Interaction volume radius: 10 \u00c5
Interaction volume height: 15 \u00c5
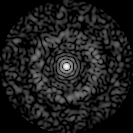
Disorder parameter: 0.8316